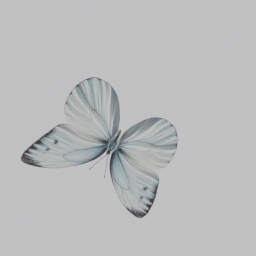
Label: animals